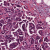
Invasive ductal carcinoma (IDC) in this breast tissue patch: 1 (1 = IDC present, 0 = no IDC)